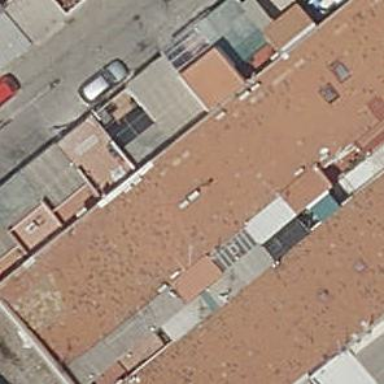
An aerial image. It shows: Terrace building.